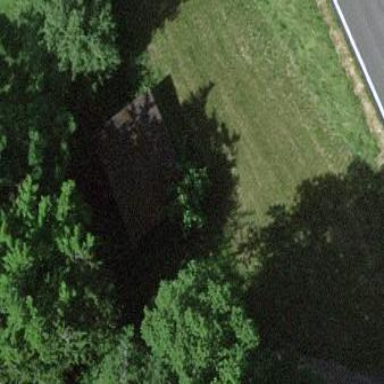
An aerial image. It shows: Shed.